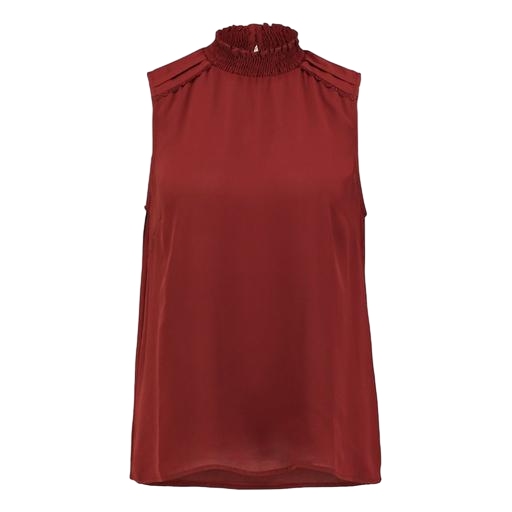
multicolor vero moda rust high neck blouse, high-neck top, pleat-neck top, white background